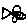
Label: fish